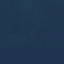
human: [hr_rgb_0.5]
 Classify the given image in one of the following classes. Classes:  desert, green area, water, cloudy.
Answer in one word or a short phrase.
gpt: water